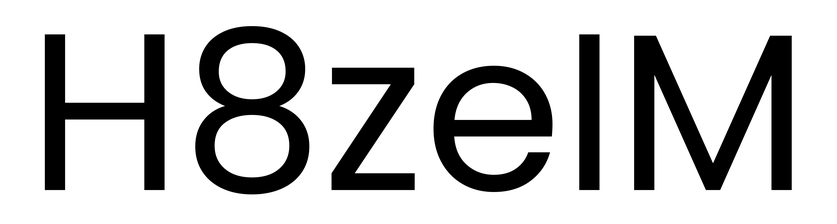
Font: Poppins-Regular